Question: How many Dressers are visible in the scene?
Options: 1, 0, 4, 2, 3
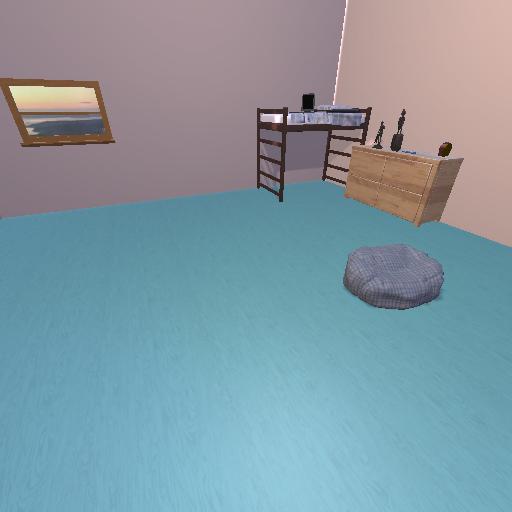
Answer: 1